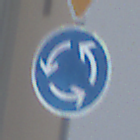
Verkehrszeichen: Kreisverkehr
Zusatzzeichen oben: VorfahrtGewaehren
Umgebung: Outdoor, Urban
Tageszeit: MorningAfternoon
Wetter: Clear
Licht: Natural
Jahreszeit: NotSpecified
Kontrast: HighContrast